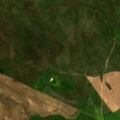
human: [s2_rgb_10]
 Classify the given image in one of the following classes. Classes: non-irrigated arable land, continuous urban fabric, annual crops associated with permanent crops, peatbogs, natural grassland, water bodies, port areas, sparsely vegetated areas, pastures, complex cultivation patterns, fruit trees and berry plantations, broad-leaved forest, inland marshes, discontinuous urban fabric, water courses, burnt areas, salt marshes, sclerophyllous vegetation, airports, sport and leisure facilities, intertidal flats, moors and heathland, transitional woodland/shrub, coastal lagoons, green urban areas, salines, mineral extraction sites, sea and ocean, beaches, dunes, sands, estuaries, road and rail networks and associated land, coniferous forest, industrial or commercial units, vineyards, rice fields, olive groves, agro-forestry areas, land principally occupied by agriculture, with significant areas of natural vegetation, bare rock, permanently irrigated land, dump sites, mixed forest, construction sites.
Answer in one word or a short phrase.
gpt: non-irrigated arable land